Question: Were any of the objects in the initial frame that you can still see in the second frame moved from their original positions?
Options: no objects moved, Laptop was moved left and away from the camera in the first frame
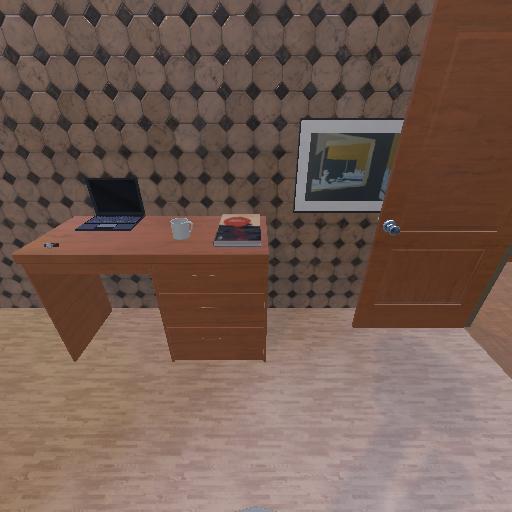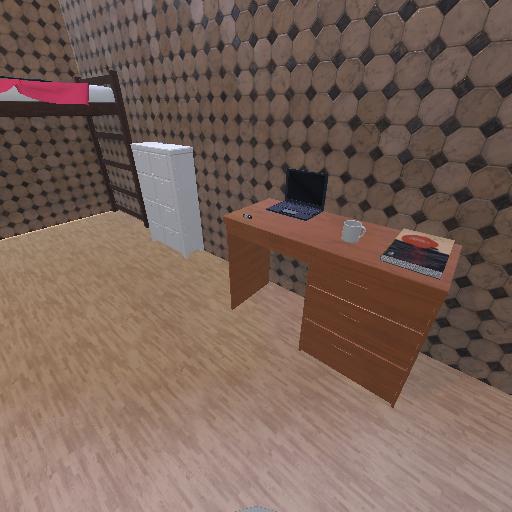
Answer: no objects moved